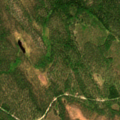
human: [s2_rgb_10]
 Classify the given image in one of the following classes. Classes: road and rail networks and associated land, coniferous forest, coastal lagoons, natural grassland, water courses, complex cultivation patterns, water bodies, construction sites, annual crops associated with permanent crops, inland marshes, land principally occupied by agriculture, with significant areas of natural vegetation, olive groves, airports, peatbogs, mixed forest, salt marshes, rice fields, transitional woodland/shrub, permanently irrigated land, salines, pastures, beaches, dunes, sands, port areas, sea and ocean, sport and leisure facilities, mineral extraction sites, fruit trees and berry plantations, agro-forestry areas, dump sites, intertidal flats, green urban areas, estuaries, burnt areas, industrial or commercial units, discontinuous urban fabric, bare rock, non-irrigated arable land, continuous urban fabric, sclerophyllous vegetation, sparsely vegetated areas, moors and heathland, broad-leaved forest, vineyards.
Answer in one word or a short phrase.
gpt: coniferous forest